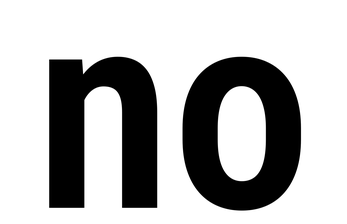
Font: Roboto_Condensed_SemiBold